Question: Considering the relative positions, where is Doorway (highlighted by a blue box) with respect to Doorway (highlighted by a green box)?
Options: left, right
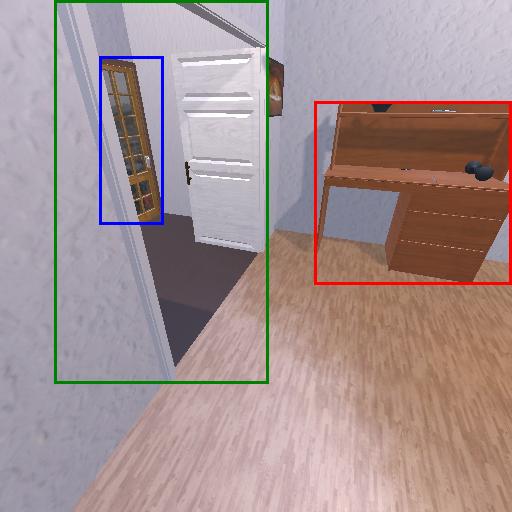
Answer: left